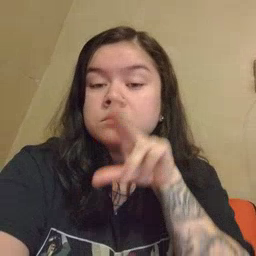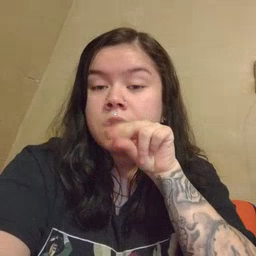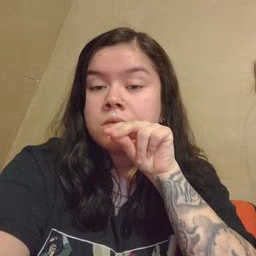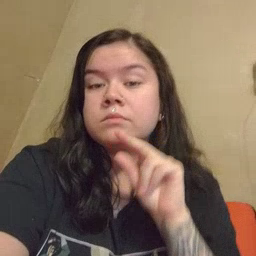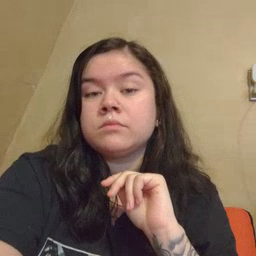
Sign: duck